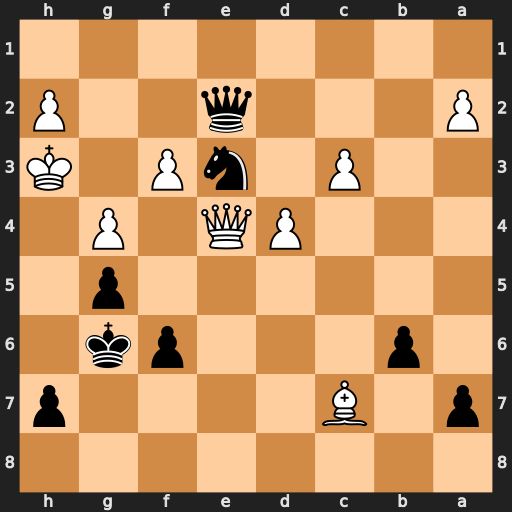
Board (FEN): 8/p1B4p/1p3pk1/6p1/3PQ1P1/2P1nP1K/P3q2P/8
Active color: b
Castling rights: -
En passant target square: -
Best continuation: Kh6 Qxe3 Qxe3